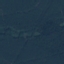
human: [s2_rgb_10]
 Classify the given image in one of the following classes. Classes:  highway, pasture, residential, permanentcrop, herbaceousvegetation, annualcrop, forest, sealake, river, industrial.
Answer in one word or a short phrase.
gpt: Forest